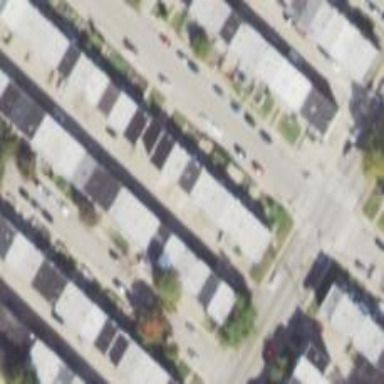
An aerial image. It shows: Alley classified as service road.